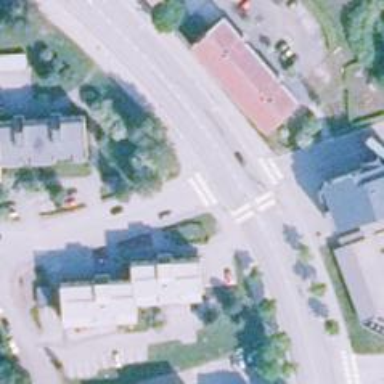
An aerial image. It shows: Road with "give way" sign.